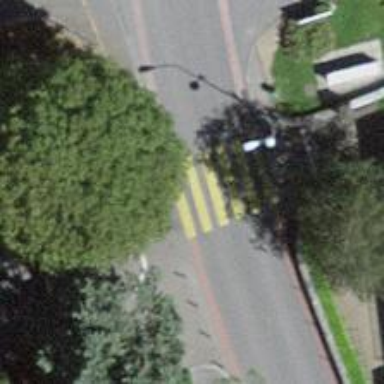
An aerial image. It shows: Zebra crossing on the road.